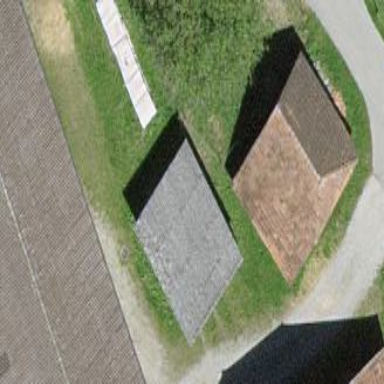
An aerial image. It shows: Rural barn.